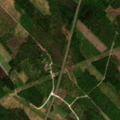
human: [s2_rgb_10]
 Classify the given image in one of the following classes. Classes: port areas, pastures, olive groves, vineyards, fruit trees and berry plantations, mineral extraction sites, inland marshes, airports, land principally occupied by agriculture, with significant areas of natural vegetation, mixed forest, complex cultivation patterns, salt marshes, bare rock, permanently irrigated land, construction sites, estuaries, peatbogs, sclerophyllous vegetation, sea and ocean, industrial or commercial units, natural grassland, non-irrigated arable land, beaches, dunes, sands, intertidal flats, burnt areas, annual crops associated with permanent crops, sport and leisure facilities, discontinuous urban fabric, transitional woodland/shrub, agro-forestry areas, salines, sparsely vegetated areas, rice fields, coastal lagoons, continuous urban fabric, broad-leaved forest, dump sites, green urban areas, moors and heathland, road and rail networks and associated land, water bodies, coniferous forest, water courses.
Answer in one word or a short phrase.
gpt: non-irrigated arable land, land principally occupied by agriculture, with significant areas of natural vegetation, mixed forest, transitional woodland/shrub